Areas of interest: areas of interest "Cultural Palace"
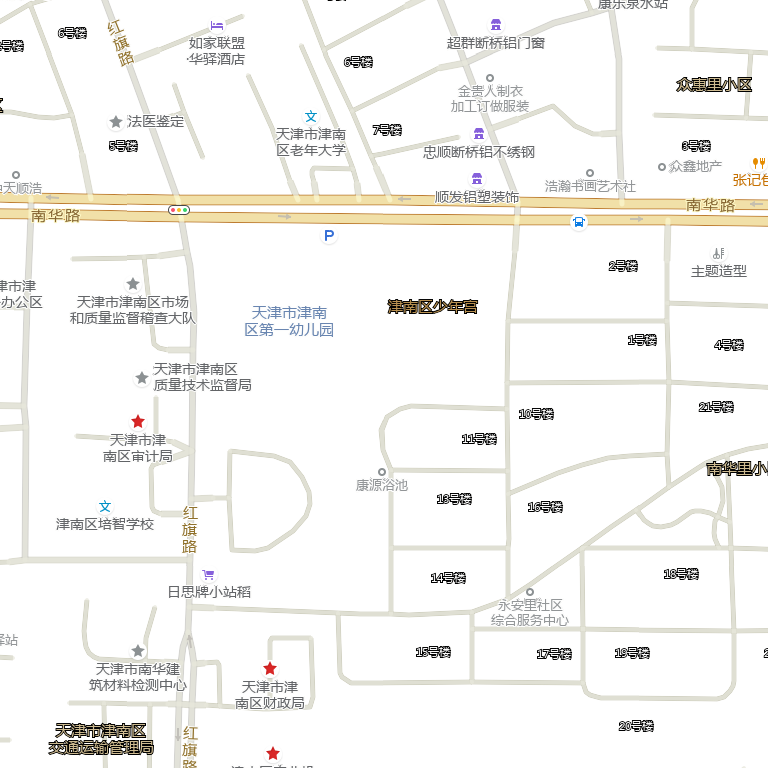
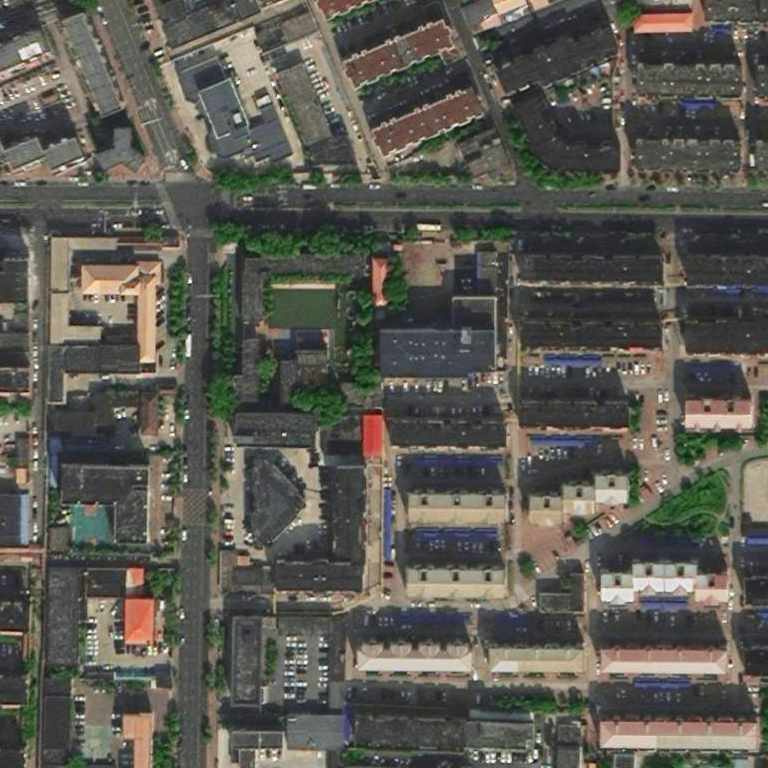